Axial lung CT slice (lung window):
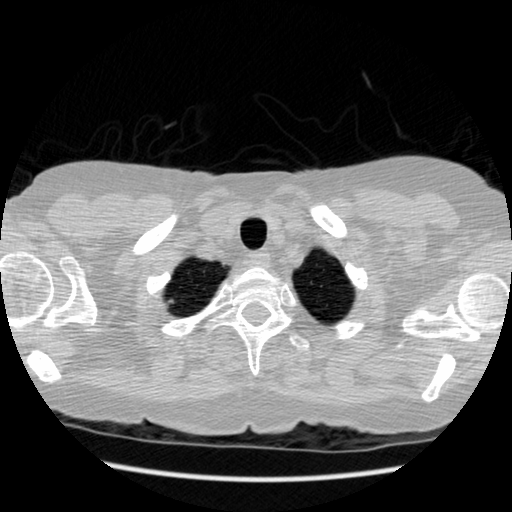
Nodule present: no